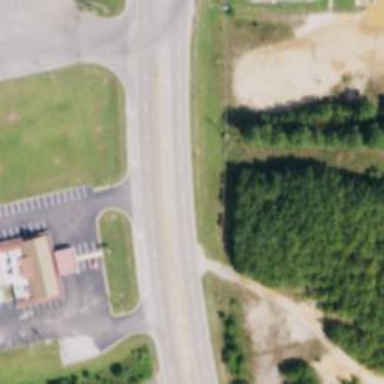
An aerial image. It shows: Secondary road with asphalt surface.